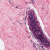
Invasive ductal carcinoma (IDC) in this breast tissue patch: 0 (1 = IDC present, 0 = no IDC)